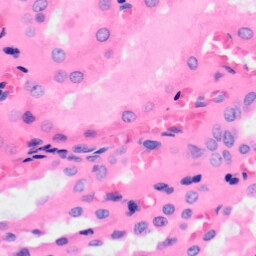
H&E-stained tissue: Kidney